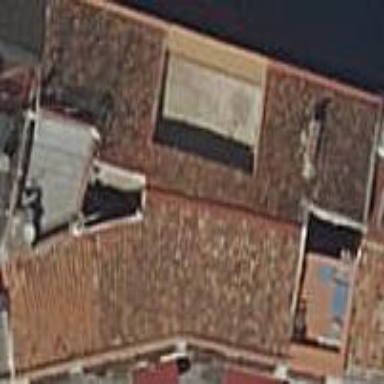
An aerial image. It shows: Cream-colored building with brown roof.